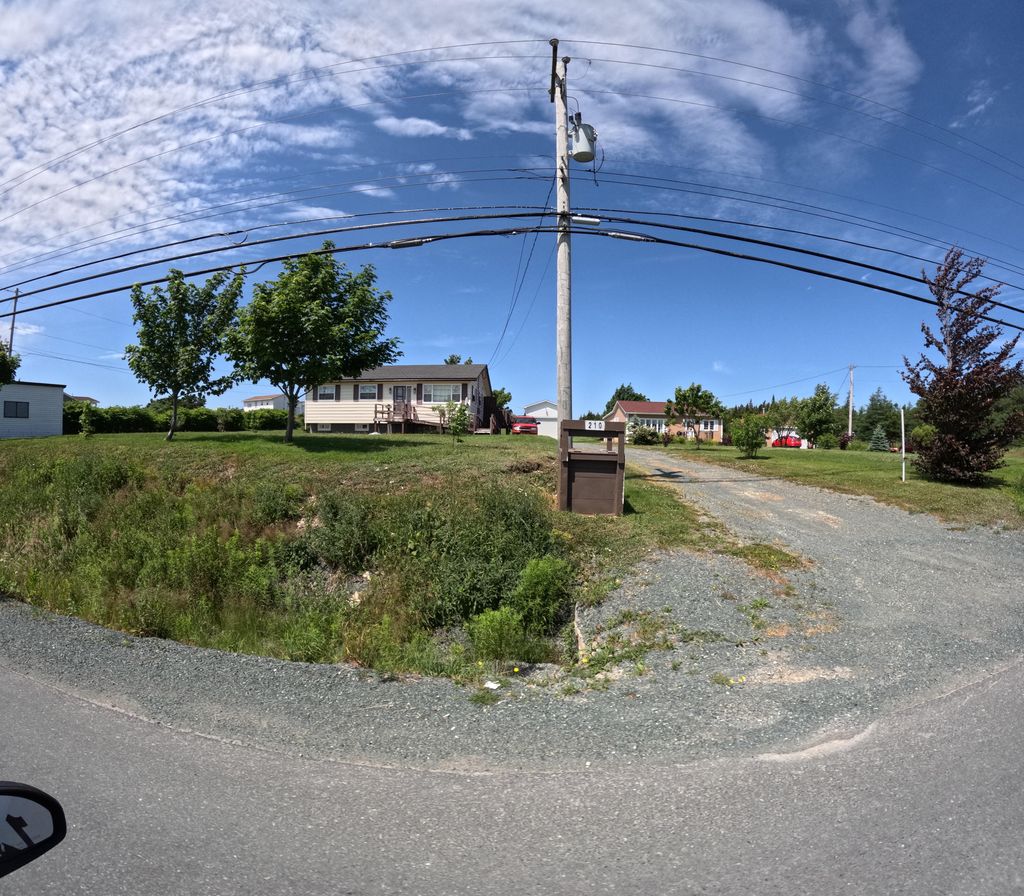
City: st_johns